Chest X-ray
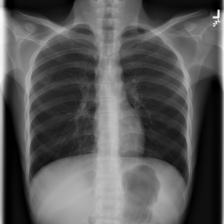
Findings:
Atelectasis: negative
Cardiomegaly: negative
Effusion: negative
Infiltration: negative
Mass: negative
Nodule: negative
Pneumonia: negative
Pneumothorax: negative
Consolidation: negative
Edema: negative
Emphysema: negative
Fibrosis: negative
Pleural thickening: negative
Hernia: negative